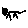
Label: cat